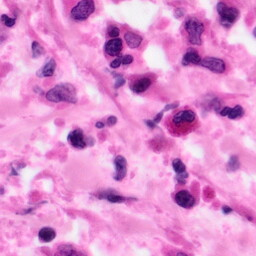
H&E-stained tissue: Pancreatic